Question: here it's the website: <URL>
If you click on the left on artworks, it loads via ajax the page content (the items that appear on the right). The problem I have is that when I hover over the items, it does some kind of strange behavior, for example if I hover over the 4 to 9 items, it shows the hidden text but over the first three items, it's really strange.
This is how I do the effects:
To show the text, this is on my main js:
'''
$(function(){
$(document).on("mouseover",".item",function(){
$(this).find(".art_title").fadeIn(200);
});
$(document).on("mouseleave",".item",function(){
$(this).find(".art_title").fadeOut(200);
});
});
'''
To do the black transparent hover effect i'm using this tutorial :
<URL>
Which uses css with .item .mask
and this is my markup:

What i'm doing wrong, why is doing that behavior?
I have to add that the effects works nice when the page it's not loaded via ajax.
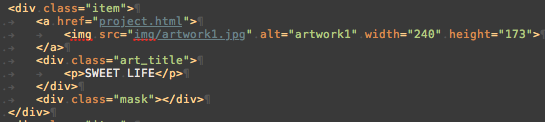
Answer: Give your '.item' elements 'position:relative' css.
Your absolute '.art_title' elements are aligning to the top of the page (instead of to the top of the '.item'